Question: Last night I was fed up with the slow debugging of AVD and somewhere I found about HAXM. Which is basically hardware acceleration support. <URL> Shows how to install it for ADT. All went fine until I restarted ADT and then I started to get the error on java.util in one of the OpenCV sdk files. Screen below shows the error.

How do I fix this problem. I hope it had nothing todo with HAXM!
Any help much appreciated!
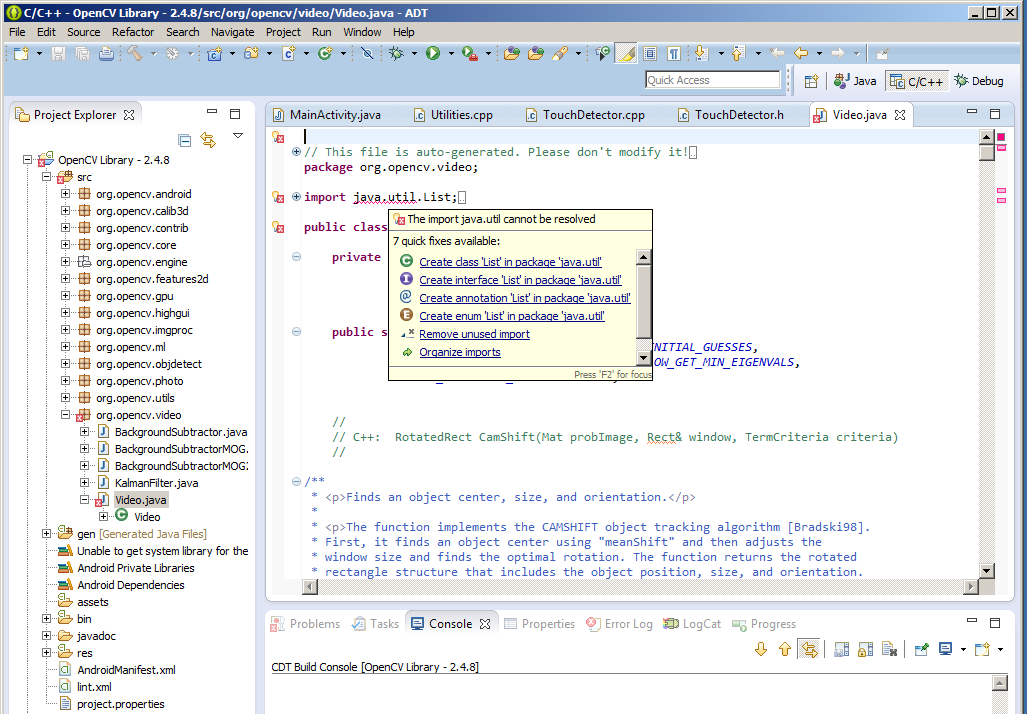
Answer: 1. Go to Project Properties -> Java Build Path -> Libraries.
2. Remove the Library "Unable to get system library for project".
3. now select Android from left menu -> tick the appropriate version of android under Project Build Target.
4. Click on apply and then OK.
5. Now clean your project.
6. Right click on project -> Android tools -> Fix Project Properties.